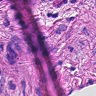
Metastatic tissue present: yes